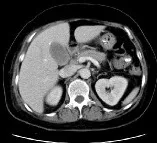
Enhanced abdominal CT scan findings. (B) Abdominal CT on hospital day 11. The fluid collection has disappeared and there were no cystic changes in the pancreas.
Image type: radiology (ct)